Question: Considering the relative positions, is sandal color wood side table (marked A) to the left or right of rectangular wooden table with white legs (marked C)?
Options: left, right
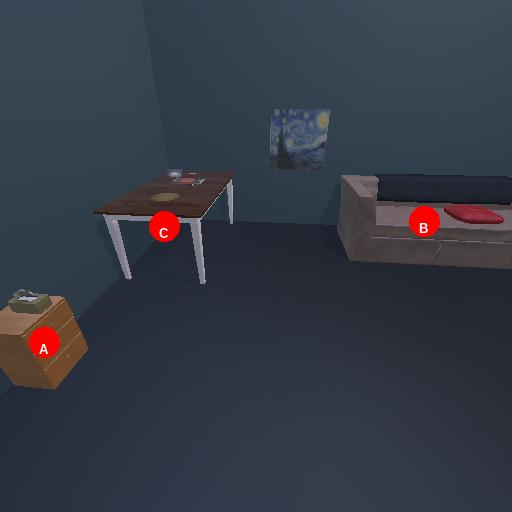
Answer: left